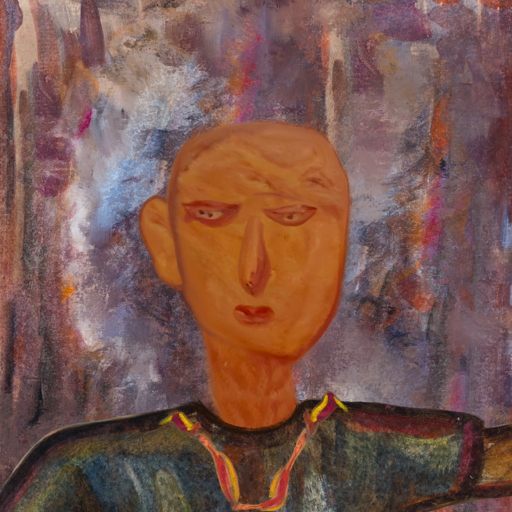
Background: Hypocrite, Head And Neck Front: Pious_Lady, Face Front: Pious_Lady, Bust: Mosgoul, Hair Front: Blank, Head Accessory: Blank, Second Necklace: Gypsy_Mother_1, Necklace: Blank, Baby: Blank